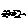
Label: bird